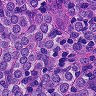
Metastatic tissue present: yes